Question: How can i fix this problem, I have tried everything but always the same error:
I am using this API: <URL>

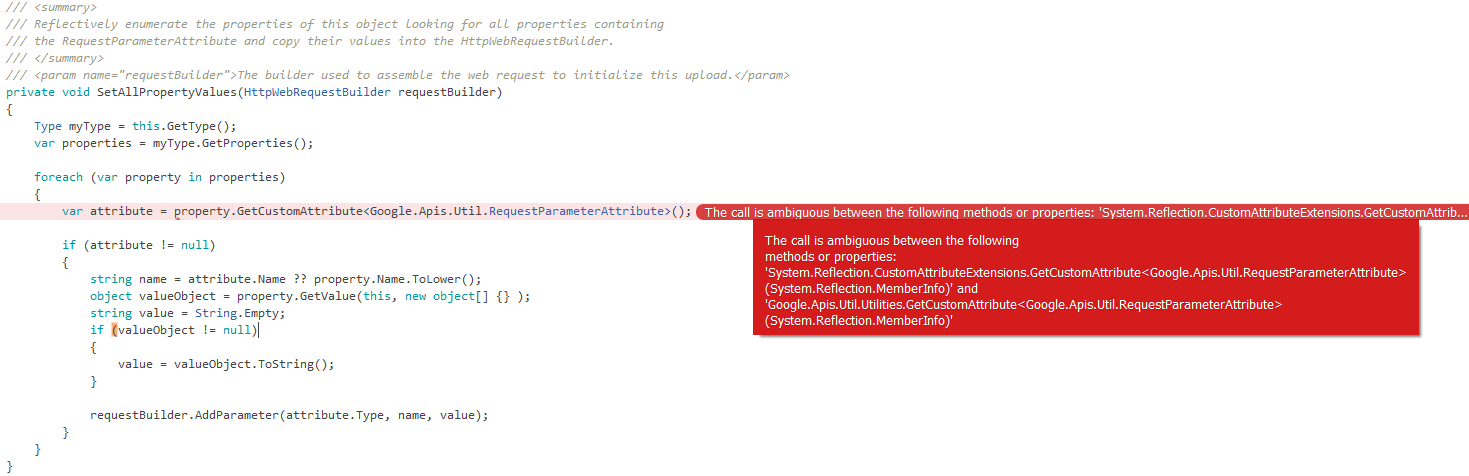
Answer: Convert it to explicit call to the extension:
'''
var attribute =
Google.Apis.Util.Utilities.
GetCustomAttribute<Google.Apis.Util.RequestParameterAttribute>
(property);
'''